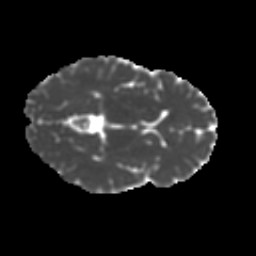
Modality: MD
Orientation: axial
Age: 19
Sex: female
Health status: ill
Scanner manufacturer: ge
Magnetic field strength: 3 T
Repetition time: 6.752 s
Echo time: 0.079 s